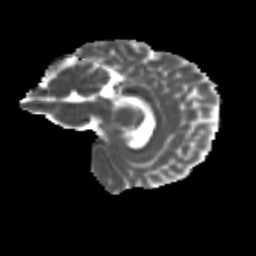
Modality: MD
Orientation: sagittal
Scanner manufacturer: siemens
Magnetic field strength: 3 T
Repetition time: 9.2 s
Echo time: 0.084 s